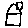
Label: house